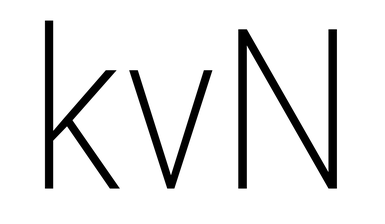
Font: Roboto_Condensed_ExtraLight